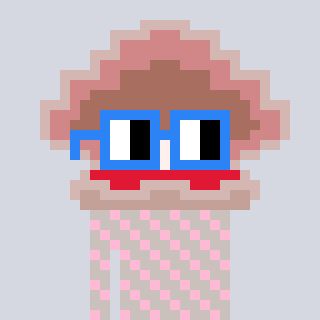
a pixel art character with square blue glasses, a oyster-shaped head and a foggrey-colored body on a cool background